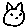
Label: cat